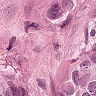
Metastatic tissue present: yes